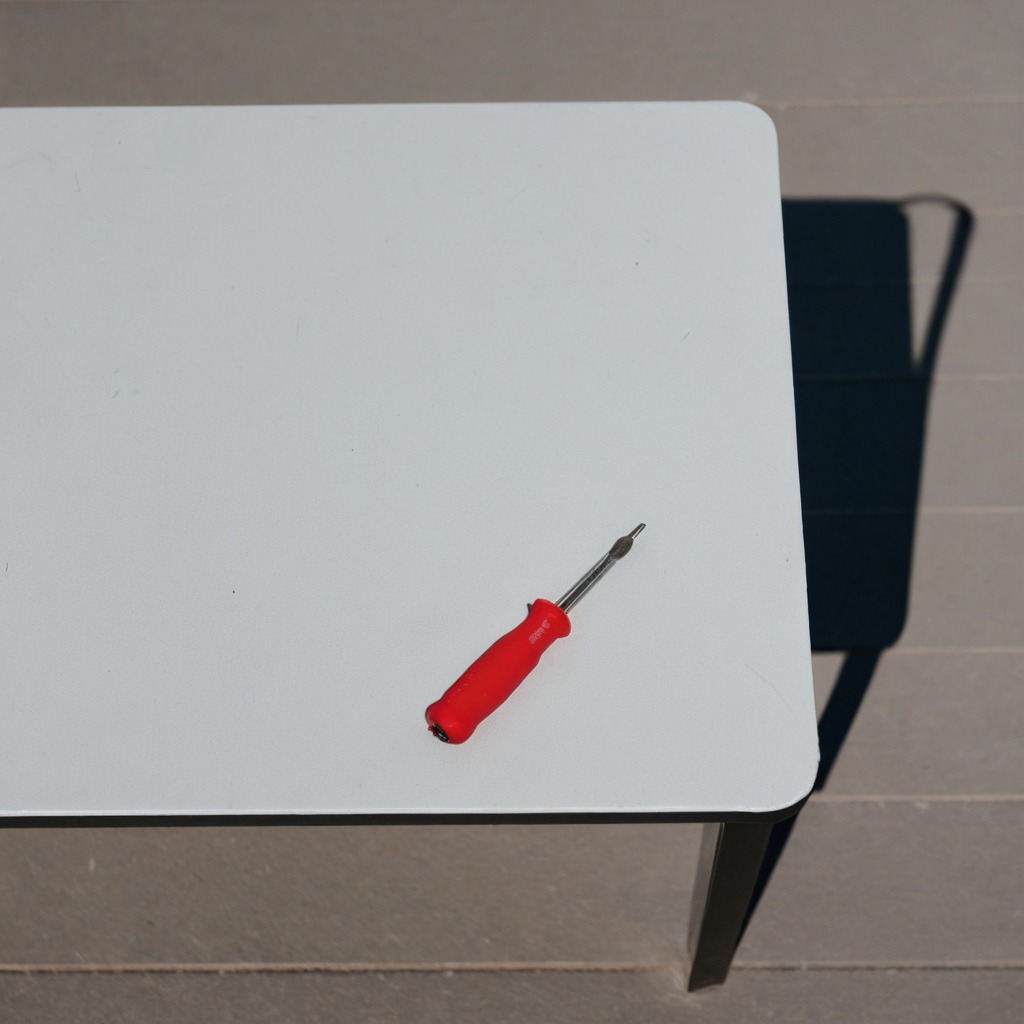
A screwdriver lying on a utility table in a temporary outdoor tool station.